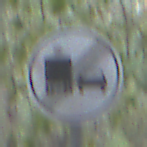
Verkehrszeichen: EndeUeberholverbotKraftfahrzeuge
Umgebung: Outdoor, Nature
Tageszeit: SunriseSunset
Wetter: NotSpecified
Licht: Natural
Jahreszeit: Autumn
Kontrast: MediumContrast